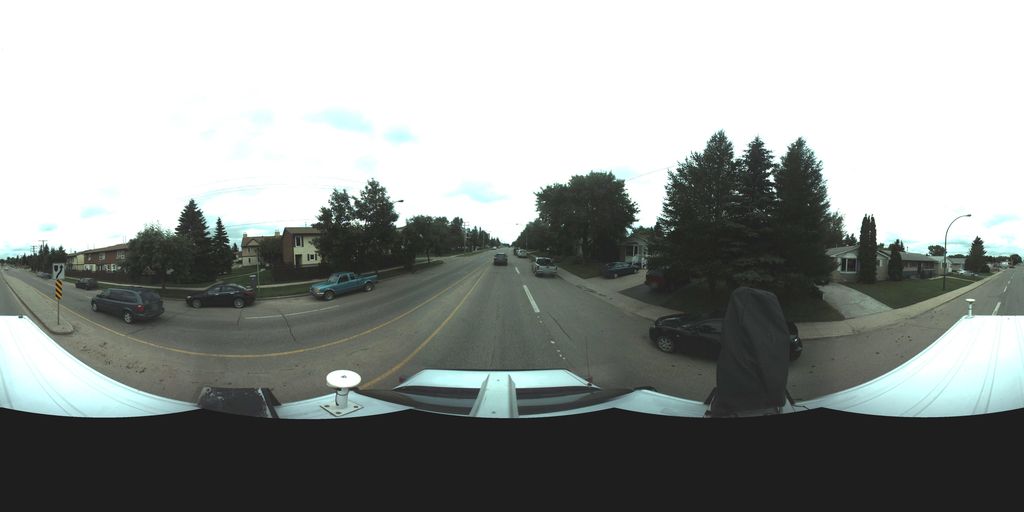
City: saskatoon